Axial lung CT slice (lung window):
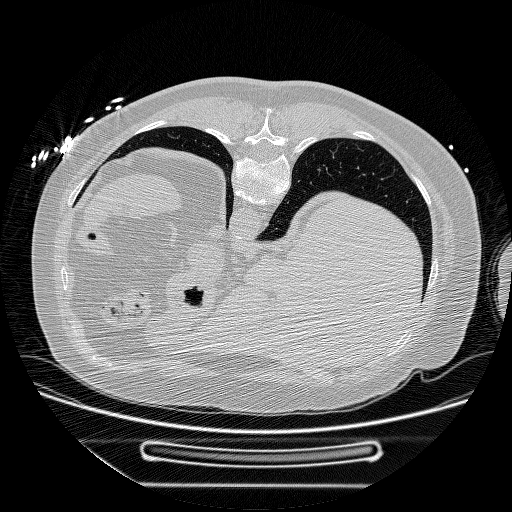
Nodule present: no